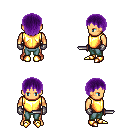
a pixel art fantasy rpg character, male body template, human, tanned skin, gold chest armor, teal pants, purple plain hairstyle, metal gloves, gold boots, dagger, four views (front, back, left, right), 2x2 character sprite sheet, small pixel art, hard edges, no anti-aliasing